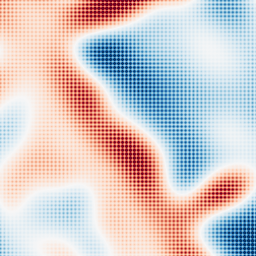
Category: multiscale
Decomposition family: log
Decomposition parameters: sigma: 20
Upsampling method: sinc_blackman
Upsampling parameters: scale: 4
kernel_size: 4
Upsampling scale: 4